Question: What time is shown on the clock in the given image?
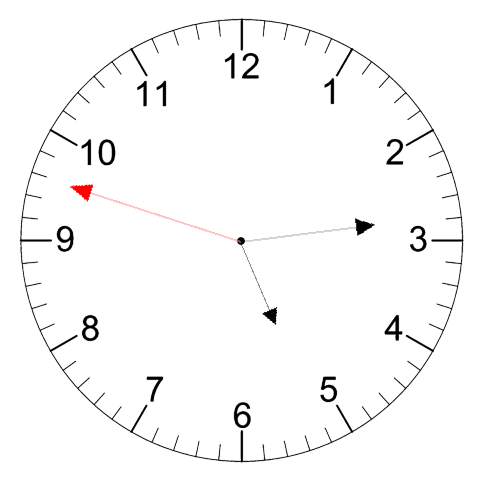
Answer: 05:13:48